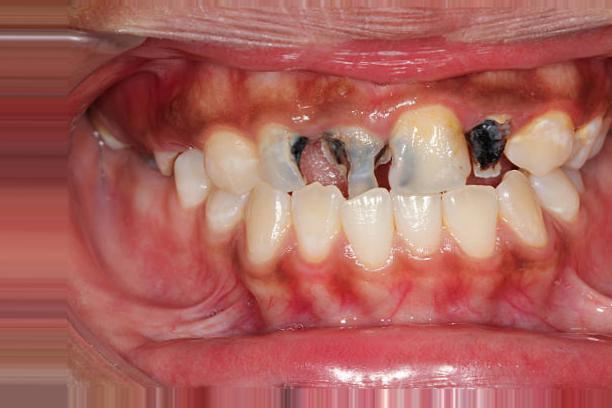
Condition: Caries